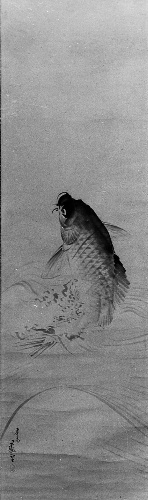
Title: 鯉図|Carp
Artist: Nagasawa Rosetsu 長澤蘆雪
Artist bio: Japanese, 1754–1799
Date: probably early 19th century
Object type: Hanging scroll
Classification: Paintings
Medium: Hanging scroll; ink on paper
Culture: Japan
Period: Edo period (1615–1868)
Dimensions: Image: 37 9/16 × 10 15/16 in. (95.4 × 27.8 cm)
Overall with mounting: 68 13/16 × 11 15/16 in. (174.8 × 30.4 cm)
Overall with knobs: 68 13/16 × 13 3/4 in. (174.8 × 35 cm)
Department: Asian Art
Credit line: The Howard Mansfield Collection, Purchase, Rogers Fund, 1936
Accession year: 1936
Repository: Metropolitan Museum of Art, New York, NY
Tags: Fish